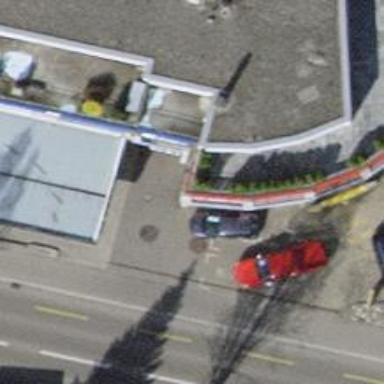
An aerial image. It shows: Surveillance object is present in the image.